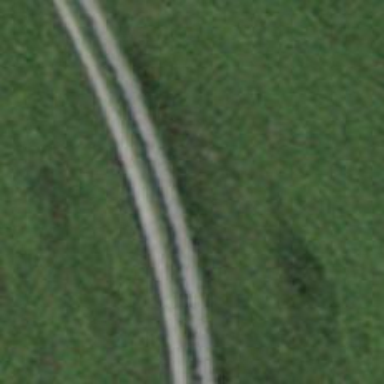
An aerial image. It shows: Gravel track for Nordic skiing of intermediate difficulty. The track is groomed for both classic and skating styles.